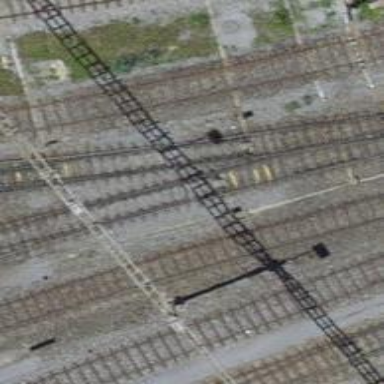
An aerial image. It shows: Railway yard with one track. The railway is electrified with contact line.